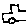
Label: car